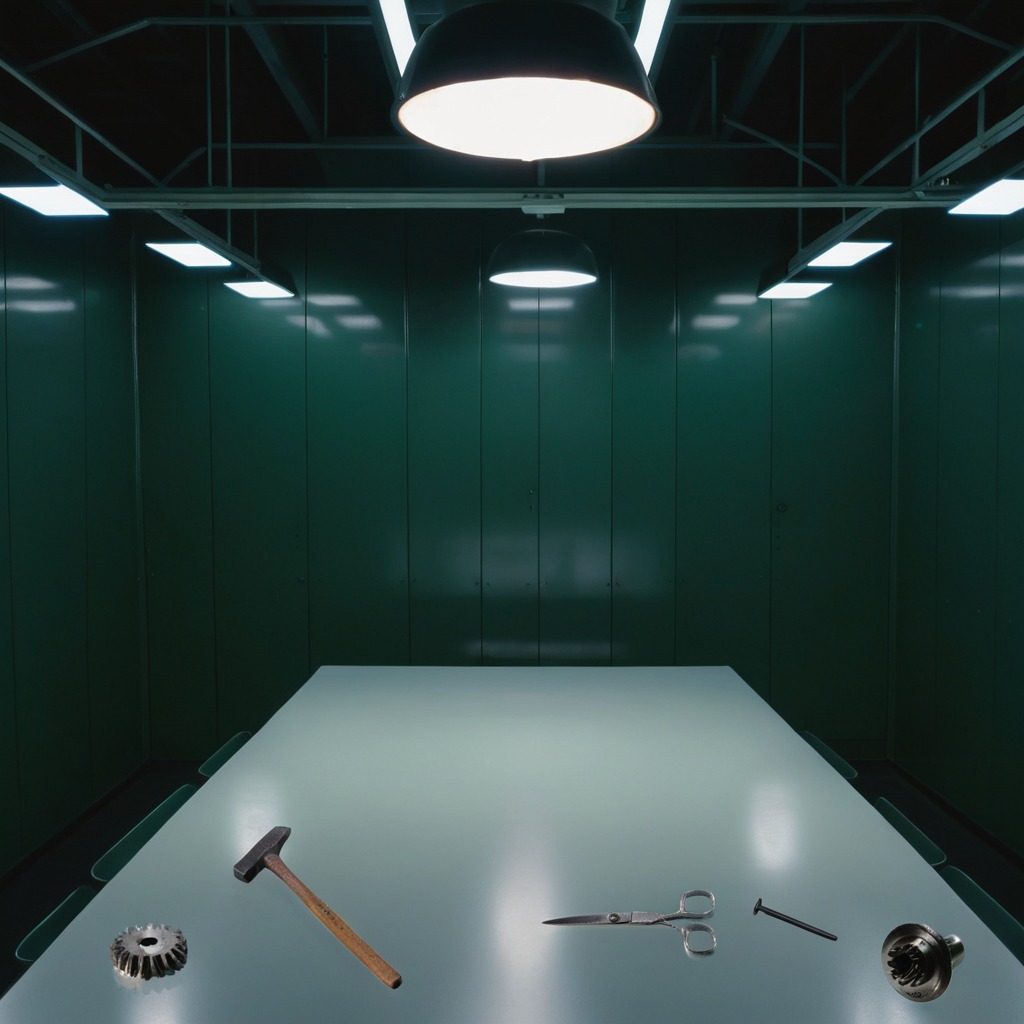
A steel gear with teeth, a metal machine screw, an iron nail, a hammer, and a pair of scissors are lying on a clean empty table in a railway signal maintenance room.